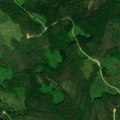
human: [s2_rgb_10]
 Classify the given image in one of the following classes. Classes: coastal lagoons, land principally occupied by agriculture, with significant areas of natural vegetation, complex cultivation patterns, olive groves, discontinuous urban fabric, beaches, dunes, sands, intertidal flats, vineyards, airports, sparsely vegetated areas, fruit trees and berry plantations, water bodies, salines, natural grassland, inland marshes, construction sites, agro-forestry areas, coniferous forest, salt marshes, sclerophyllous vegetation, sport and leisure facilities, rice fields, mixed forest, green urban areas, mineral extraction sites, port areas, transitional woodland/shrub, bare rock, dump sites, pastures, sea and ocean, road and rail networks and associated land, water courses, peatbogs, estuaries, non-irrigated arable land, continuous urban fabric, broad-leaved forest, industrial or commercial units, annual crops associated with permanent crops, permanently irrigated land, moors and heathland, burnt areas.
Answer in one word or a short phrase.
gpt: coniferous forest, mixed forest, water bodies